Group 1:
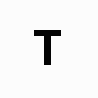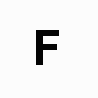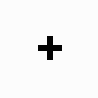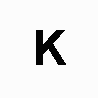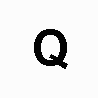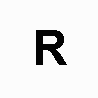
Group 2:
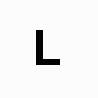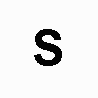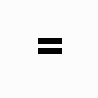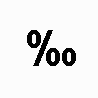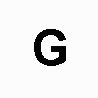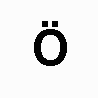
Rule separating the two groups: At least one touch or cross point vs. no touch or cross point.
Concepts: disjunction logical, existence, intersection, or, t-crossing, t-point, x-crossing, x-point
Author: Merse E. Gáspár